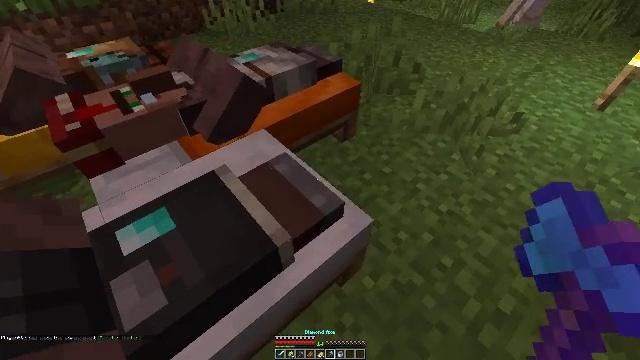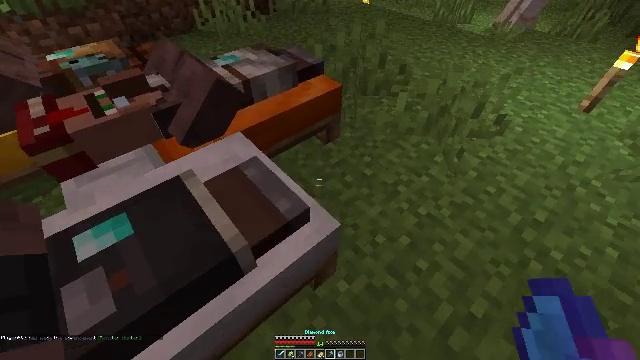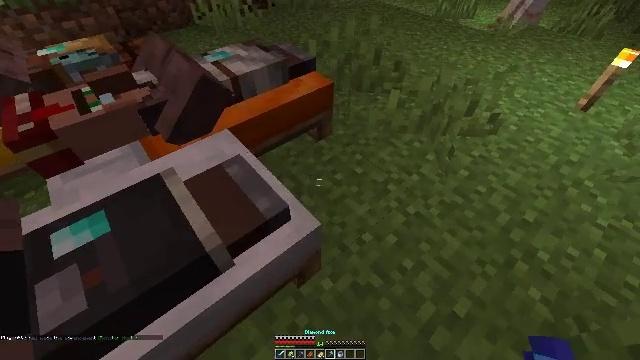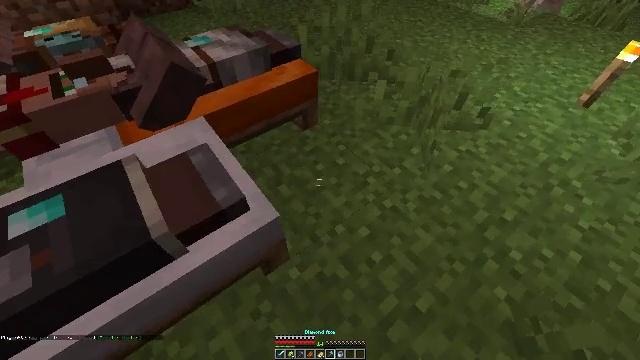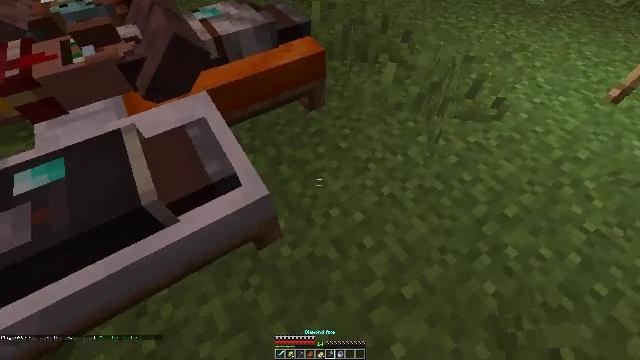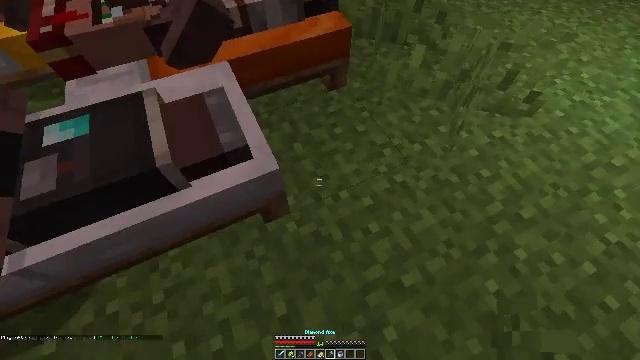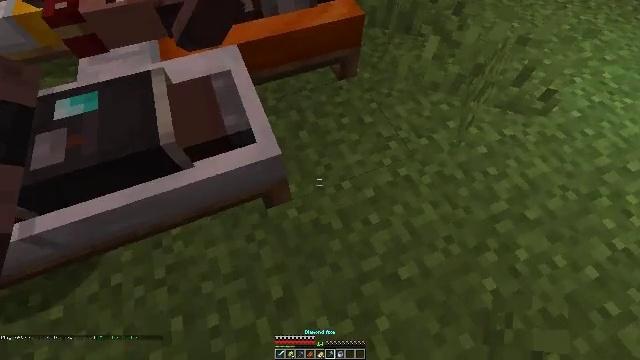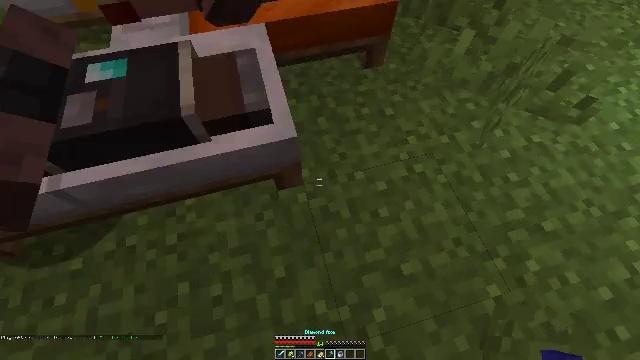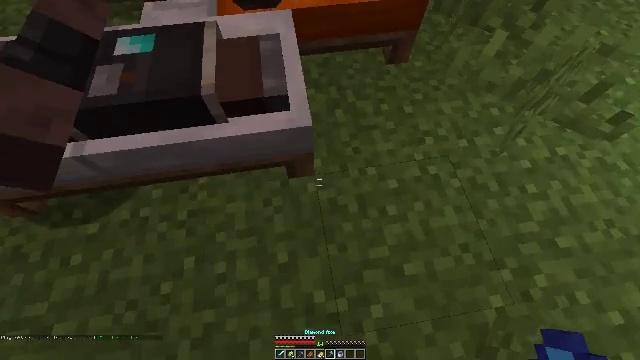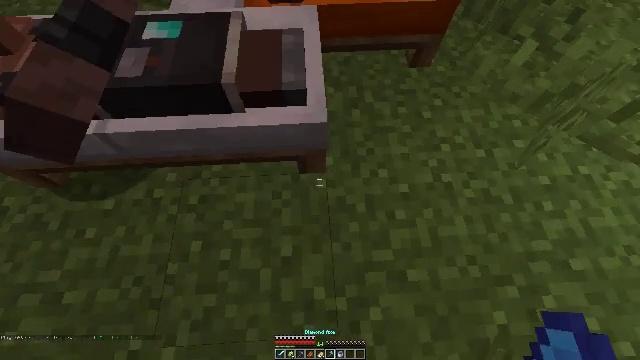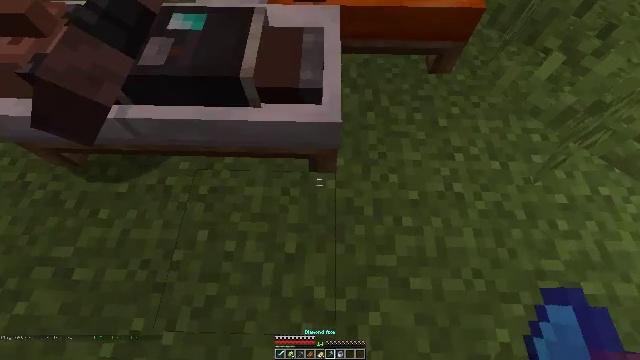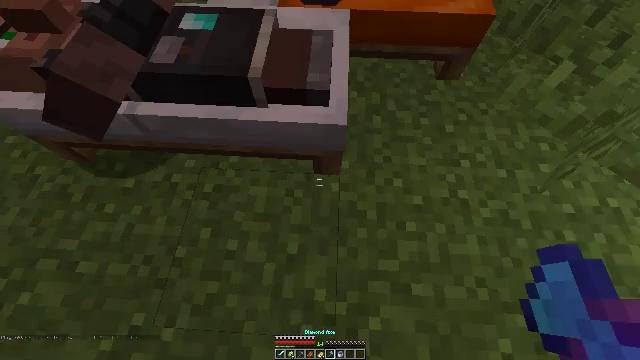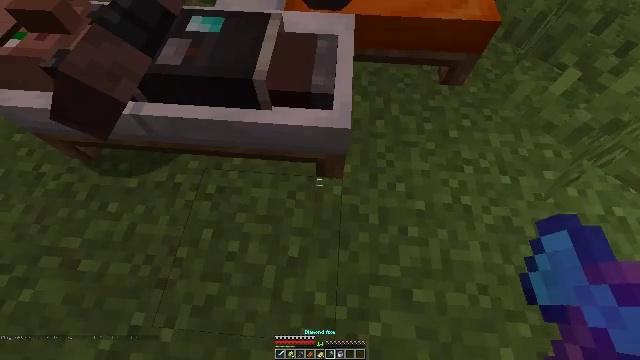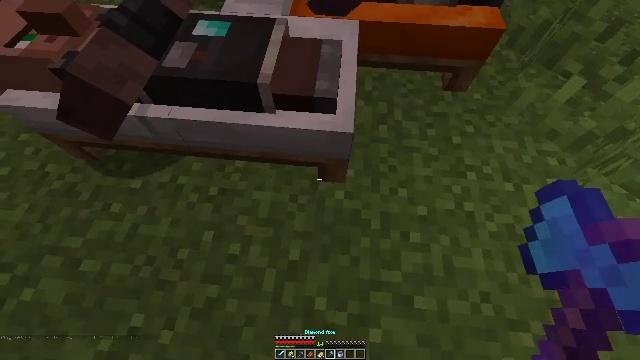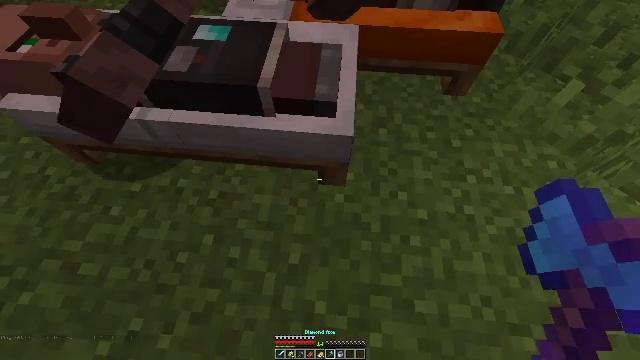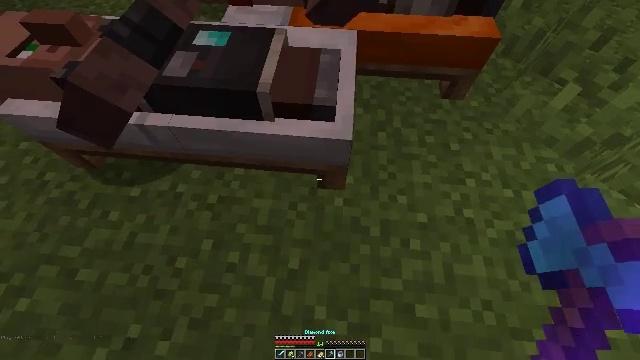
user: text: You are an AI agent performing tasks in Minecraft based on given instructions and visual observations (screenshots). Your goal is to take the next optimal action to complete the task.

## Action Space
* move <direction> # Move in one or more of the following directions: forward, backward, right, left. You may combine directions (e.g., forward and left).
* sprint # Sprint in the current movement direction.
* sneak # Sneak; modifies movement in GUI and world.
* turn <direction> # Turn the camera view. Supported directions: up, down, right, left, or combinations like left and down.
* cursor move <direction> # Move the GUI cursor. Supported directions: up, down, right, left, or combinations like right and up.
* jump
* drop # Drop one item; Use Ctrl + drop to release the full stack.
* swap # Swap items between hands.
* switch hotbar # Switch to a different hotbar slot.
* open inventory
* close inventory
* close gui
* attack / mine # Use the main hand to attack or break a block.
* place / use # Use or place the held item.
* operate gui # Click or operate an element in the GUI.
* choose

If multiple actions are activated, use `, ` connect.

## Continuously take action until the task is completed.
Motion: motion action
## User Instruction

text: Mine the white bed.
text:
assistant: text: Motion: move right
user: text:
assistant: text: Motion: move right
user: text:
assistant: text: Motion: move right, turn left and down
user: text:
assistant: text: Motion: turn left and down
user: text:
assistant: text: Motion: turn left and down
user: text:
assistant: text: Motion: turn left and down
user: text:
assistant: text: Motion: turn left and down
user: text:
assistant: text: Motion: turn left and down
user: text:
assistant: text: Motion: turn left
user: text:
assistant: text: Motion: turn left
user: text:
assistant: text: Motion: turn left
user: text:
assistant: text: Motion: turn left
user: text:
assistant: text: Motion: turn left
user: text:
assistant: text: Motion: no_op
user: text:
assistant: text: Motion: no_op
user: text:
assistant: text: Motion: no_op
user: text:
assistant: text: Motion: no_op
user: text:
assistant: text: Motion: turn right
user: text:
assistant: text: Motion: no_op
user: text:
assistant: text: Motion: attack / mine
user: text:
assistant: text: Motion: attack / mine
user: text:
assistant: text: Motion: attack / mine
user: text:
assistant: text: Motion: attack / mine
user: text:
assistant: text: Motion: attack / mine
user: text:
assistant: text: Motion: attack / mine
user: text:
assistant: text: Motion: attack / mine
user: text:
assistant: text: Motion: attack / mine
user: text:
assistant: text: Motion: attack / mine
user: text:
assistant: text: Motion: no_op
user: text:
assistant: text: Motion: no_op